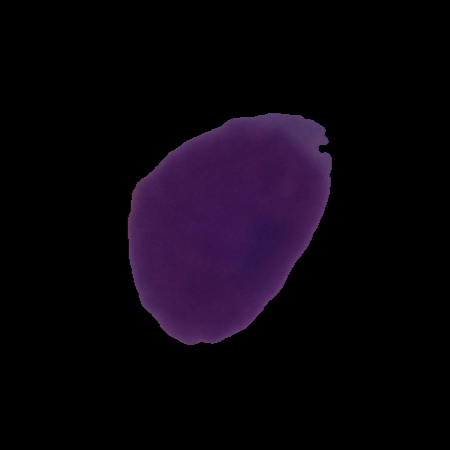
Label: cancer